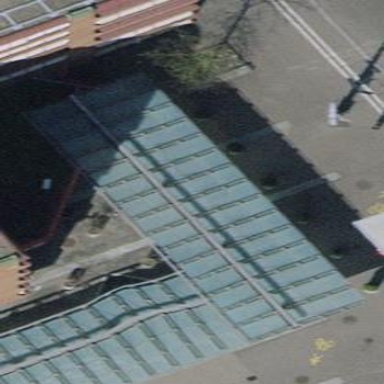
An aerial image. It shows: Weather shelter for public use.